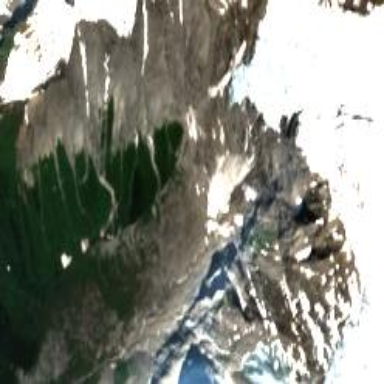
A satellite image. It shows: Stunning view of glacier.